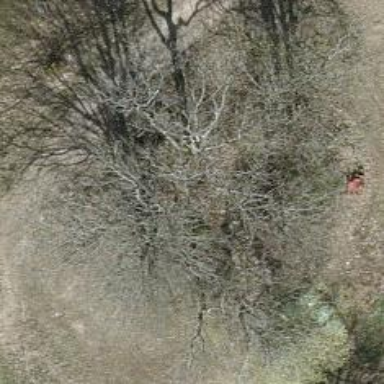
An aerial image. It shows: Beautiful tree in nature.